Field crop: maize
Growth stage: 2
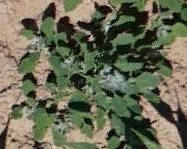
Species: chenopodium